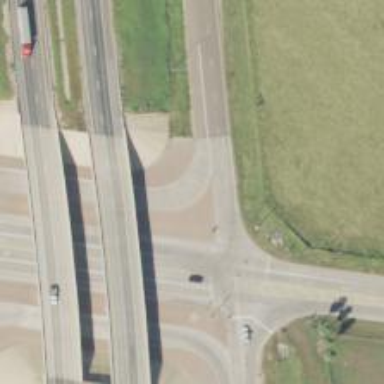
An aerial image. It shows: Secondary link road with turnaround junction.